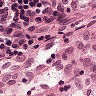
Metastatic tissue present: no